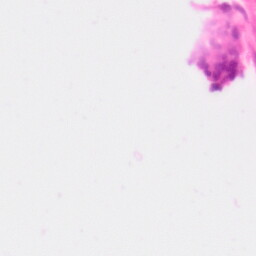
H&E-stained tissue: Colon